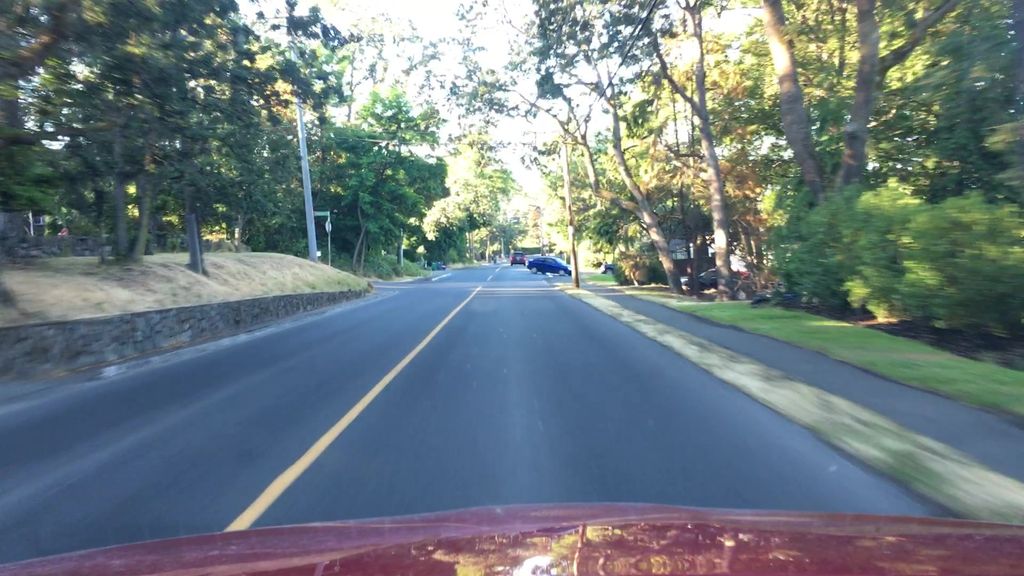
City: victoria